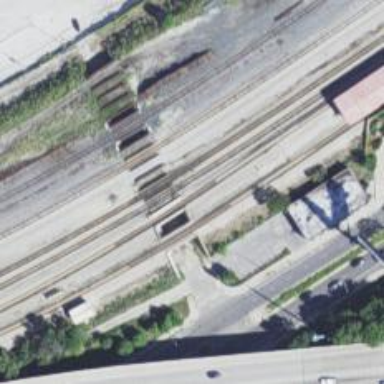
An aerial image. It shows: Railway bridge with electrified lines.